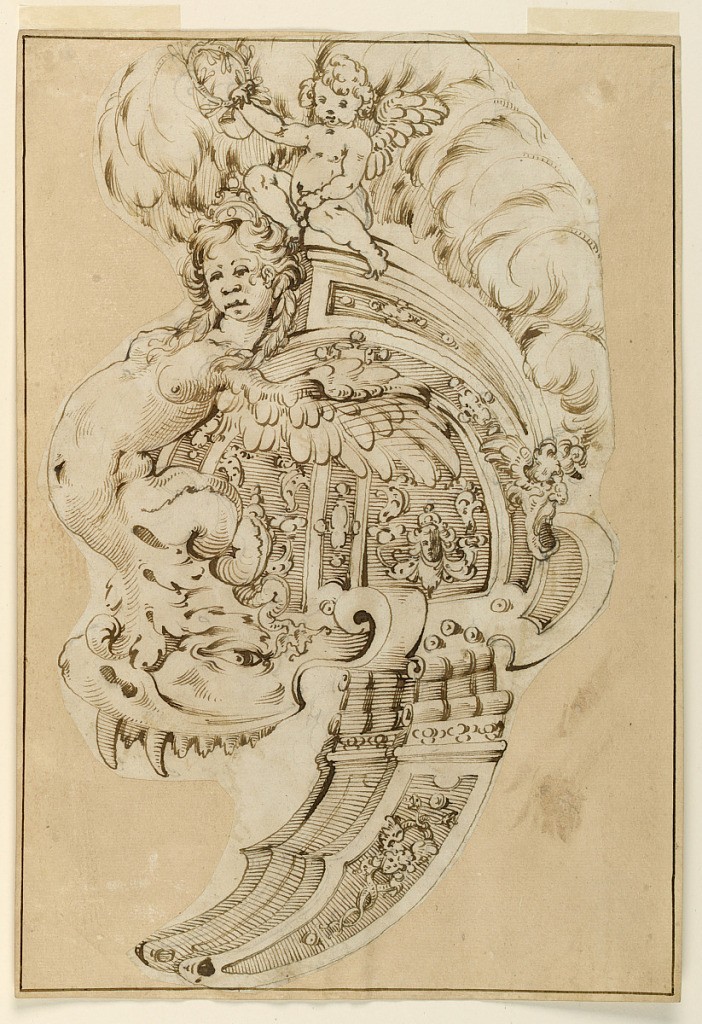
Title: Design for a Decorative Burgonet
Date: early 17th century
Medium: Pen and ink, graphite on laid paper
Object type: Drawing
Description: Vertical rectangle, lined border in pen and ink. Decorative visored helmet seen from the left in profile, the brim formed by the upper part of a fantastical animal's head. At the entire front is a winged mermaid. Body of the helmet covered in ornamental panels. Upon the short comb at top sits a winged putto raising a branch in the shape of a ring in his right hand.